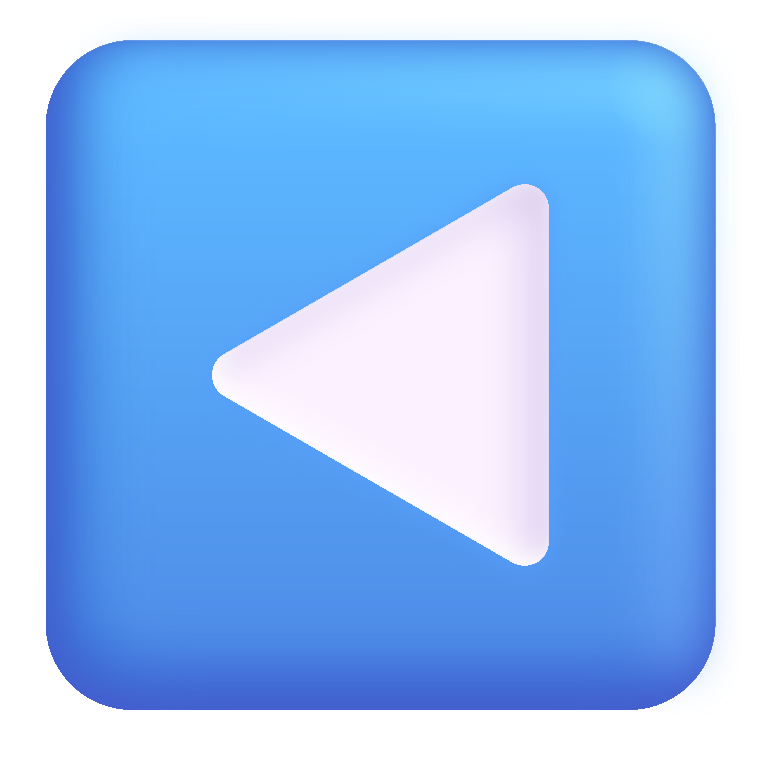
reverse button color